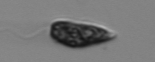
Label: Euglena